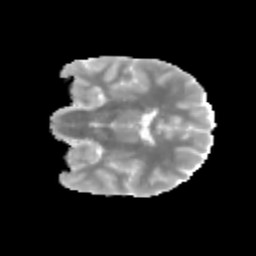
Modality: MD
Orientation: coronal
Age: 12
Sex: female
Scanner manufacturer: siemens
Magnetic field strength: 3 T
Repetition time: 3.8 s
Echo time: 0.07 s